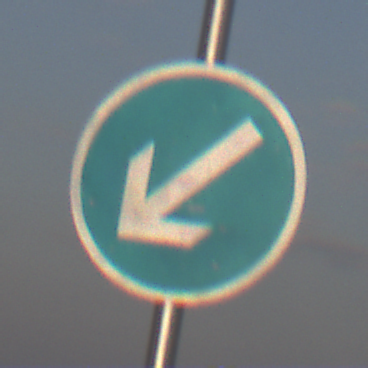
Verkehrszeichen: VorgeschriebeneVorbeifahrtLinks
Umgebung: Outdoor, Nature
Tageszeit: SunriseSunset
Wetter: PartlyCloudy
Licht: Natural
Jahreszeit: NotSpecified
Kontrast: HighContrast